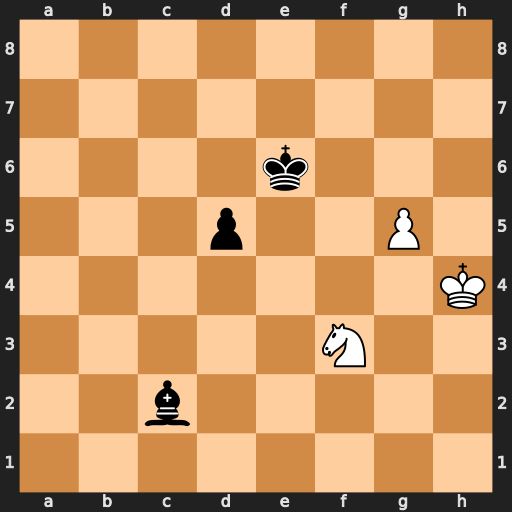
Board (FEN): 8/8/4k3/3p2P1/7K/5N2/2b5/8
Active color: w
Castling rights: -
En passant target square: -
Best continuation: Nd4+ Ke5 Nxc2